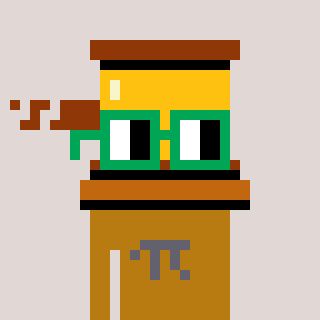
a pixel art character with square green glasses, a gavel-shaped head and a gold-colored body on a warm background